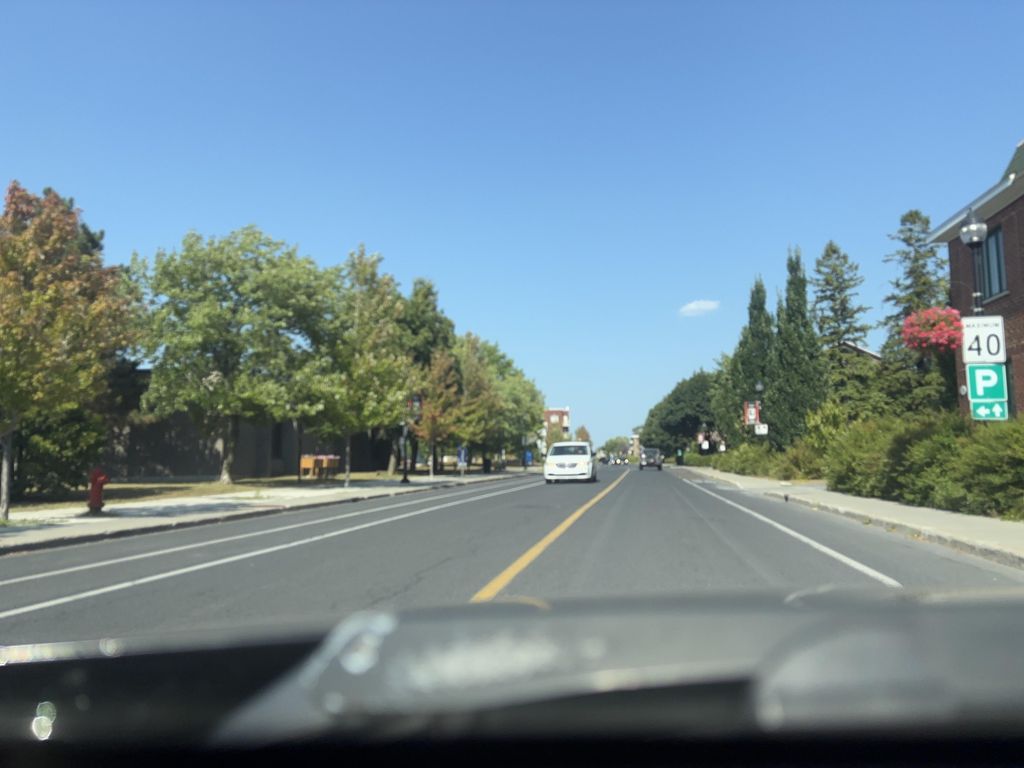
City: montreal